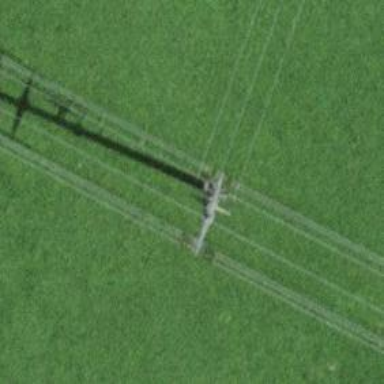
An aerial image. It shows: Power tower.